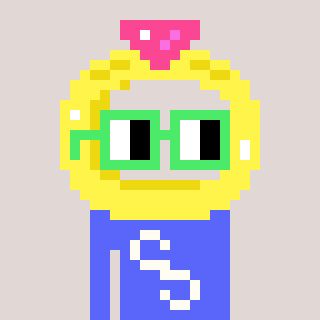
a pixel art character with square light green glasses, a ring-shaped head and a purple-colored body on a warm background